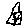
Label: house